Current action and preconditions to check: trajectory_clear

Your task: For each precondition in the list above, predict whether it will hold at this action.

Consider the current scene as observed from the mobile robot's camera, and analyze the predicted future states of all dynamic agents (e.g., people, animals, vehicles, or any moving entities) within the NEXT SECOND.

IMPORTANT: Only answer "very likely" if you are absolutely certain—based on strong, clear evidence—that a dynamic agent will violate the precondition in the predicted future state. Do NOT answer "very likely" for unlikely, ambiguous, or low-probability risks.

Ask yourself for each precondition: Is there a high probability, with clear and convincing evidence, that the predicted future states of any dynamic agent will interfere with the predicted future state of the currently executing action within the NEXT SECOND, causing that precondition to fail?

Assess the risk level based on these predictions. Use "likely" or "very likely" if motions create a clear risk of interference.

Use "neutral" or "improbable" if agents are nearby but their predicted paths are clearly diverging or non-conflicting.

Failure Risk Categories: "very improbable", "improbable", "neutral", "likely", "very likely"

Answer Format: Output ONLY the probability_of_failure value from these categories: "very improbable", "improbable", "neutral", "likely", "very likely"

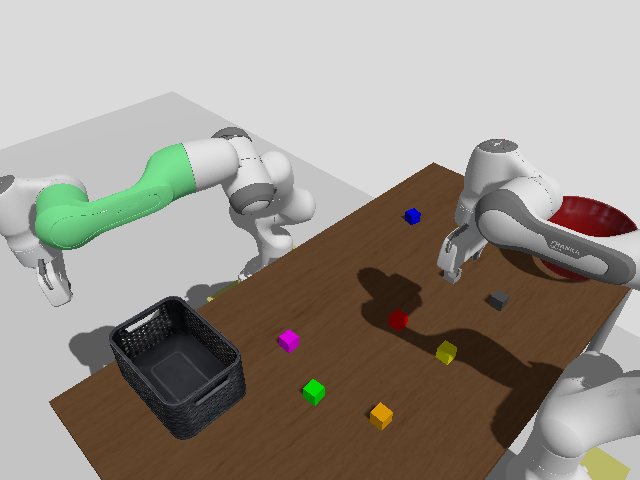

Answer: very improbable